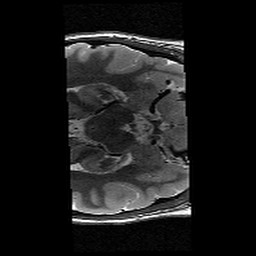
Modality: T2w
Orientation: axial
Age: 11
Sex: female
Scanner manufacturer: siemens
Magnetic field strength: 3 T
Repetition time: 9.23 s
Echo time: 0.067 s